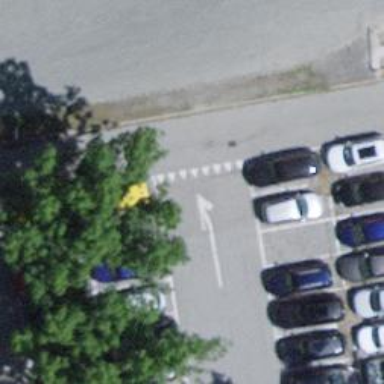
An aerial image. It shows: Parking aisle designated as service road.